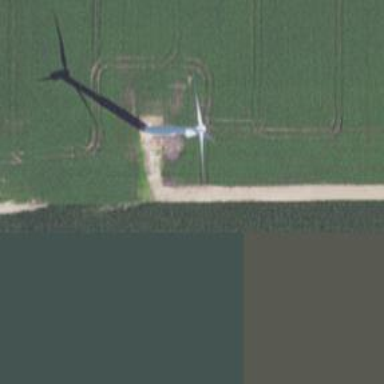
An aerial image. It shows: Wind power generator with wind turbines.